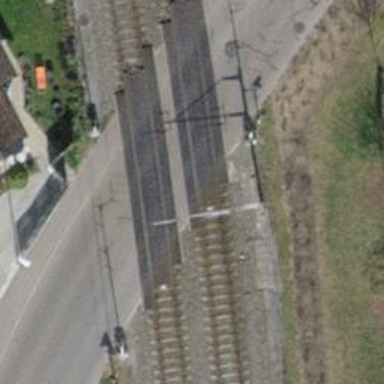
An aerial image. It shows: Level crossing at the railway with full barrier.